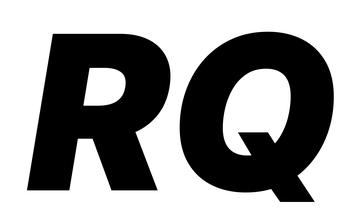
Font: Inter-Italic_Black_Italic